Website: walmart
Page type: cart
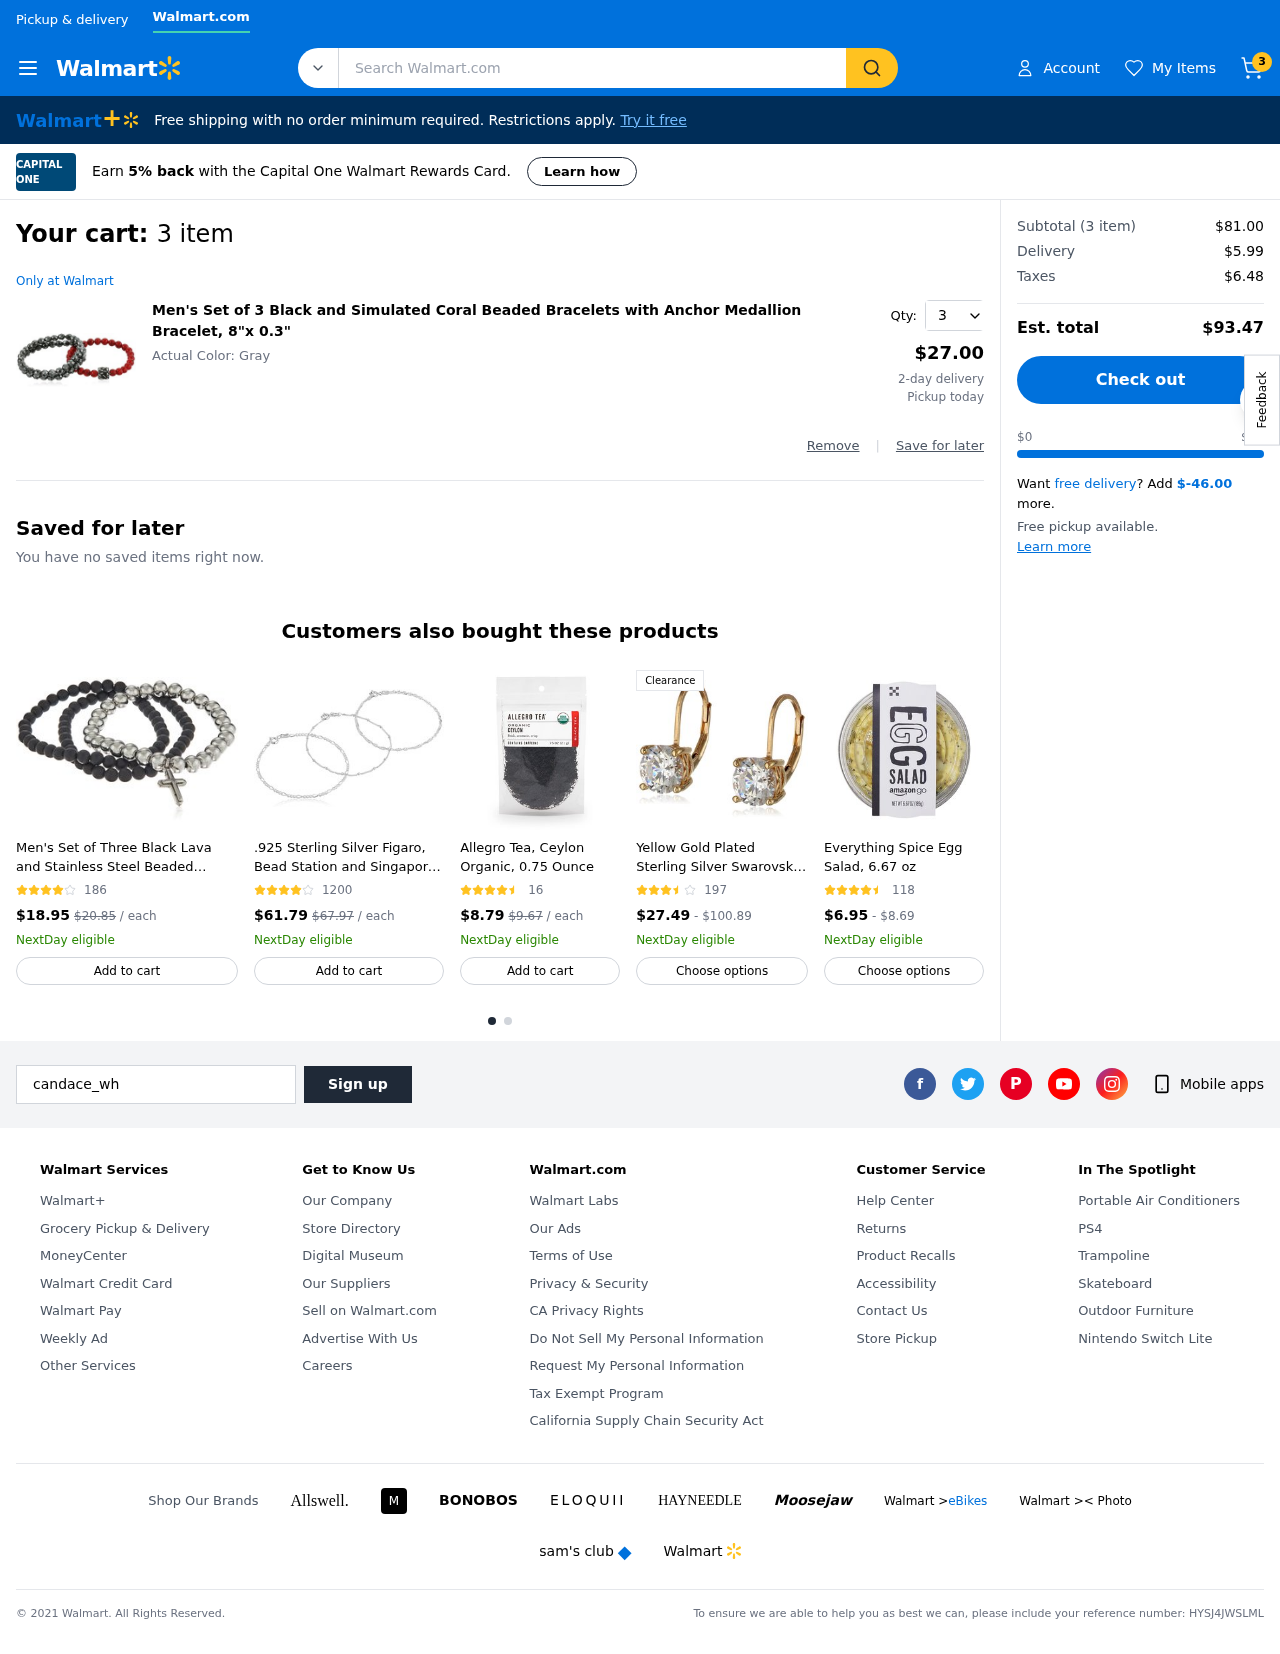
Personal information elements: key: PII_EMAIL
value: candace_white@yahoo.com
Product elements: key: PRODUCT1_NAME
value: Men's Set of 3 Black and Simulated Coral Beaded Bracelets with Anchor Medallion Bracelet, 8"x 0.3"
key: PRODUCT1_PRICE
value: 27
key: PRODUCT1_QUANTITY
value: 3
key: PRODUCT2_NAME
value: Men's Set of Three Black Lava and Stainless Steel Beaded Stretch with Cross Charm Bracelets
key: PRODUCT2_NUM_RATINGS
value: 186
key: PRODUCT2_PRICE
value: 18.95
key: PRODUCT3_NAME
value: .925 Sterling Silver Figaro, Bead Station and Singapore Chain Bracelet Set size 7
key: PRODUCT3_NUM_RATINGS
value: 1200
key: PRODUCT3_PRICE
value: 61.79
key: PRODUCT4_NAME
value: Allegro Tea, Ceylon Organic, 0.75 Ounce
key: PRODUCT4_NUM_RATINGS
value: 16
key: PRODUCT4_PRICE
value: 8.79
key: PRODUCT5_NAME
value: Yellow Gold Plated Sterling Silver Swarovski Zirconia Lever Back Earrings
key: PRODUCT5_NUM_RATINGS
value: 197
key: PRODUCT5_PRICE
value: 27.49
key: PRODUCT6_NAME
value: Everything Spice Egg Salad, 6.67 oz
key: PRODUCT6_NUM_RATINGS
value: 118
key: PRODUCT6_PRICE
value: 6.95
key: PRODUCT2_ORIGINAL_PRICE
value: $20.85
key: PRODUCT3_ORIGINAL_PRICE
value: $67.97
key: PRODUCT4_ORIGINAL_PRICE
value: $9.67
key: PRODUCT5_PRICE_MAX
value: $100.89
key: PRODUCT6_PRICE_MAX
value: $8.69
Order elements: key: ORDER_NUM_ITEMS
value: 3
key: ORDER_NUM_ITEMS
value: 3 item
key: ORDER_SUBTOTAL
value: $81.00
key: ORDER_SHIPPING_COST
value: $5.99
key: ORDER_TAX
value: $6.48
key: ORDER_TOTAL
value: $93.47
Search elements: key: HEADER_SEARCH
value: Search Walmart.com